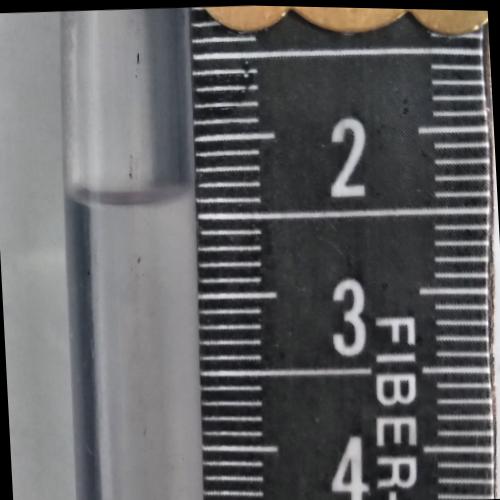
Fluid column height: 2.4 cm